Question: I have a tabbed navigtion in my webapp that looks like this

Now I want to Change the directive each time the user clicks on one of the Navigation points. My Idea was to init the page with the first template.
'''
$scope.currentDirective = $compile('<div order-Sale></div>');
'''
Then when the user clicks on a tab, I wanted to change and compile the content again with a new directive in it. But for some reason this is not working. How would you proceed in order to archive this dynamic content loading? I really want to only load the content on necessary need and not just to show or hide it. I think using directives is the right way to go for it, but I'm a but stuck at the implementation... Someone any pointer ? (I don't want to use any jQuery)
What I tried [Edit]:
The
'''
app.controller('pageController',['$scope','$compile', function($scope, $compile){
var templates = ['<div first-template></div>','<div second-template></div>'];
$scope.currentTemplate = $compile(templates[0]);
$scope.changeTemplate = function(id) {
$scope.currentTemplate = $compile(templates[id]);
};
}]);
'''
The
'''
<div ng-controller="pageController">
<li>
<a ng-click="changeTemplate('1')">Change Template</a>
</li>
{{currentTemplate}}
</div>
'''
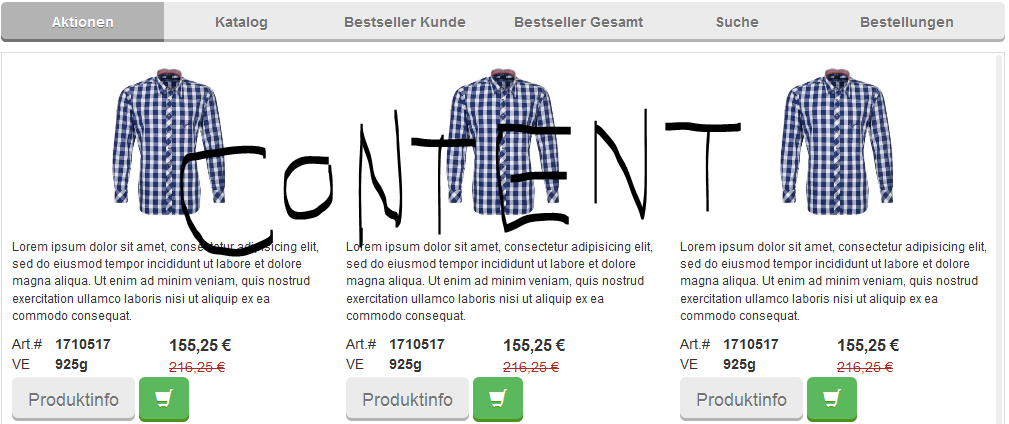
Answer: ## UPDATE
- - <URL>
Here is a <URL>
'''
app.controller('pageController',['$scope','$compile','$sce', function($scope, $compile, $sce){
var templates = ['<div>first-template</div>','<div>second-template</div>'];
$scope.currentTemplate = $sce.trustAsHtml(templates[0]);
$scope.changeTemplate = function(id) {
$scope.currentTemplate = $sce.trustAsHtml(templates[id]);
};
}]);
'''
The markup:
'''
<div ng-controller="pageController">
<button ng-click="changeTemplate('1')">Change Template</button>
<div ng-bind-html="currentTemplate"></div>
</div>
'''
---
### For more robust dynamic content loading you have two good alternatives:
- <URL>
If you want to change and compile the content again, well that's exactly what 'ng-view' 'ui-view' directives already do for you.
### Why not just use a directive:
- - - - 'ngRoute''ui-router'-